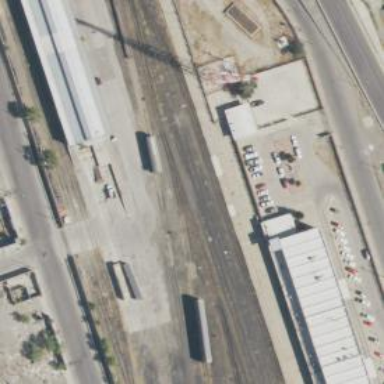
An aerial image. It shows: Railway siding for service.